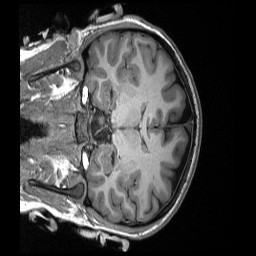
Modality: T1w
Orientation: coronal
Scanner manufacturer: siemens
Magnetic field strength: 3 T
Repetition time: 2.3 s
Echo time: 0.00308 s